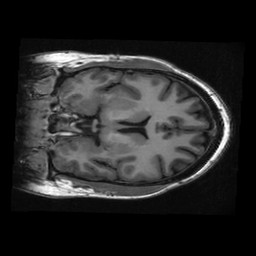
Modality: T1w
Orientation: coronal
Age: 31
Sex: male
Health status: healthy
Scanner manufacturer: ge
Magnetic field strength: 3 T
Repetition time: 0.008212 s
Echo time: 0.00306 s